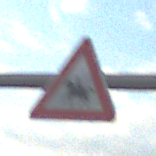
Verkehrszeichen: ReiterRechts
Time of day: SunriseSunset
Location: Outdoor (RoadRail)
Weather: PartlyCloudy
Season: NotSpecified
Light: Natural